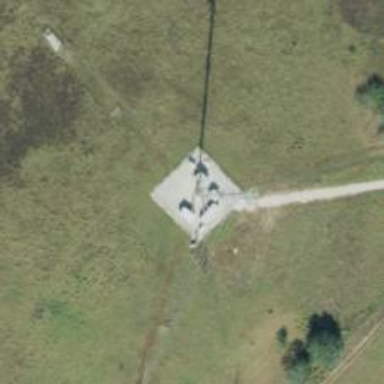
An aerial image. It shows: Mast tower used for communication.